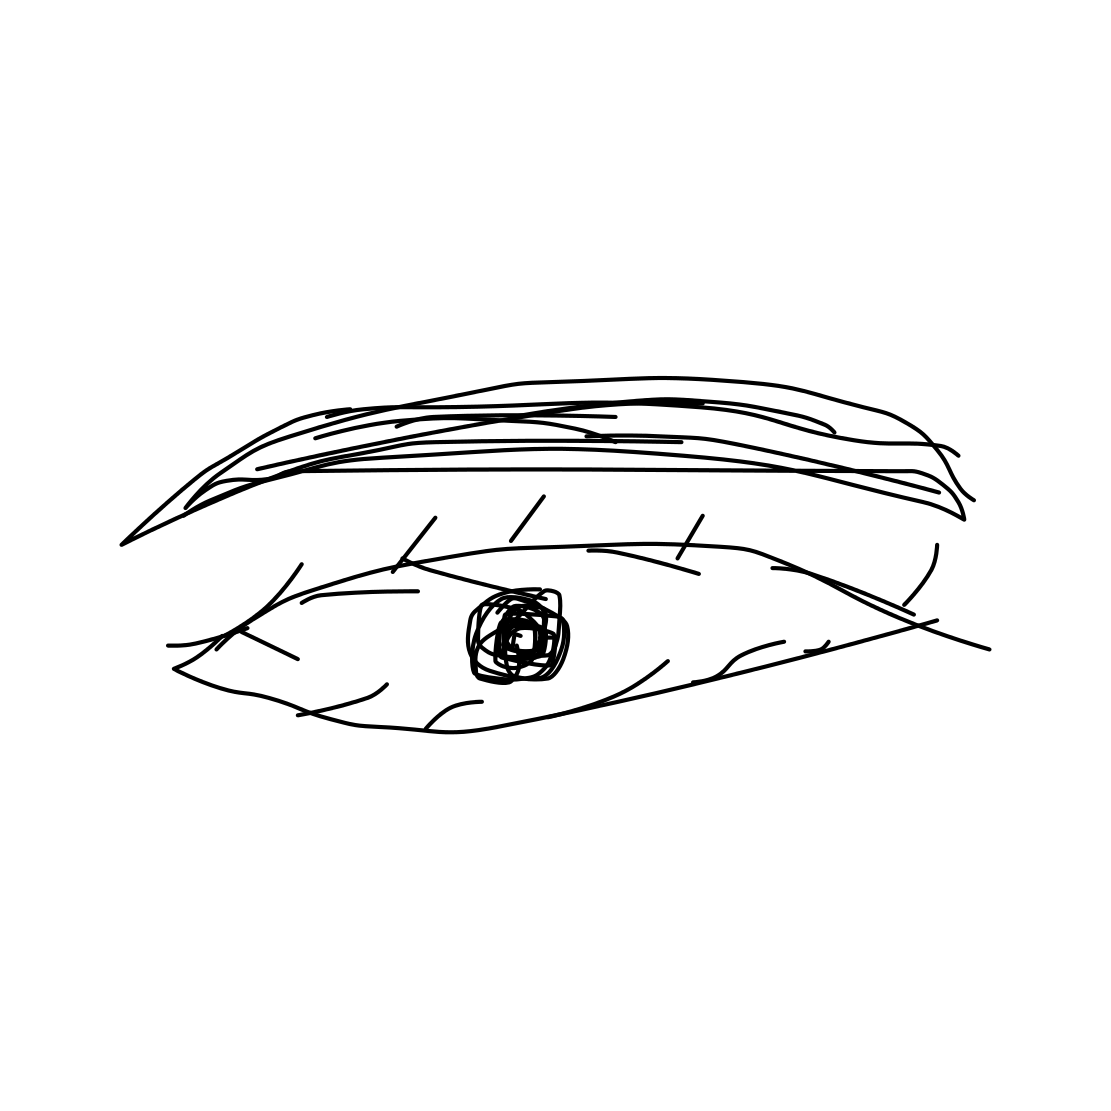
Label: eye